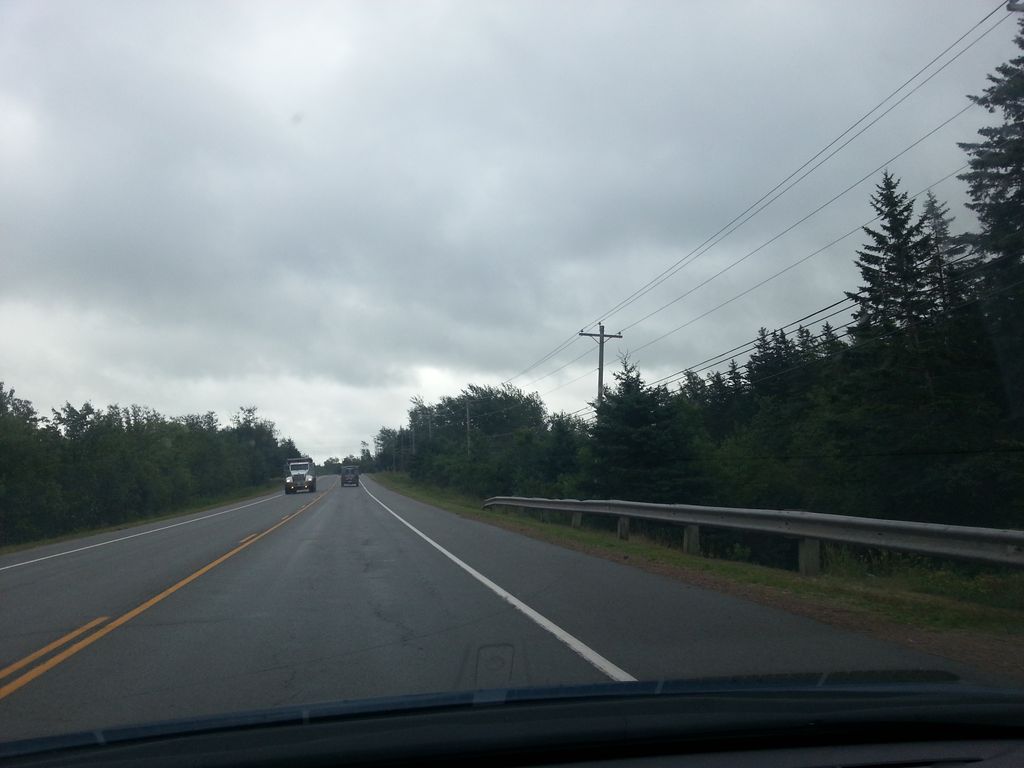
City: charlottetown